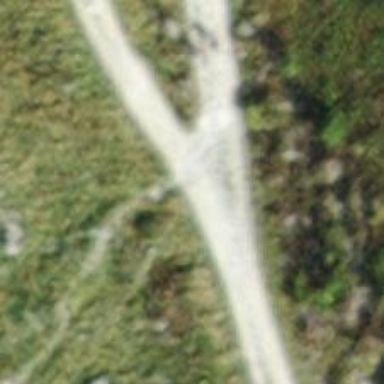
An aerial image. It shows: Guidepost providing information.